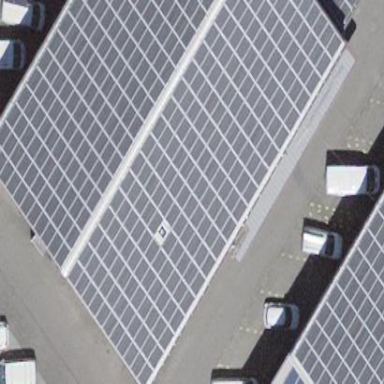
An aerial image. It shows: Solar power generator using photovoltaic panels.